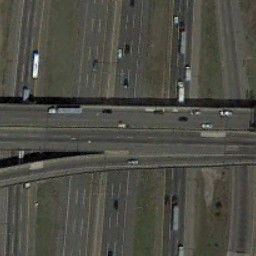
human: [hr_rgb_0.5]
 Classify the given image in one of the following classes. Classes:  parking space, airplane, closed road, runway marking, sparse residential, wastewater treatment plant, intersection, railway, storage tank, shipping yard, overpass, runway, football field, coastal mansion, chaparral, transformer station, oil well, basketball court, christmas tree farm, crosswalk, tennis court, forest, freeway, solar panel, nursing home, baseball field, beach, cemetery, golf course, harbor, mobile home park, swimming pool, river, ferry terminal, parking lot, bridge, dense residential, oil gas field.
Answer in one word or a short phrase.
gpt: overpass